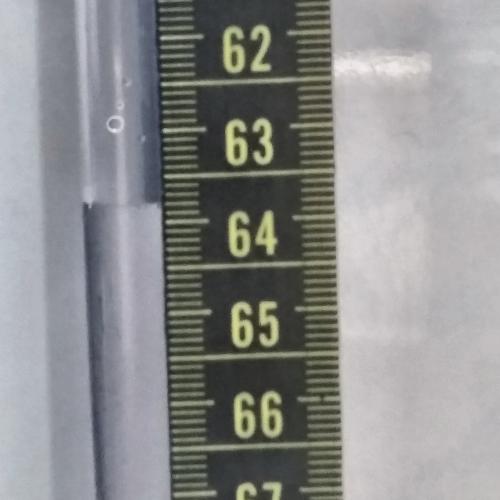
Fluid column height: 63.8 cm